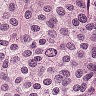
Metastatic tissue present: yes